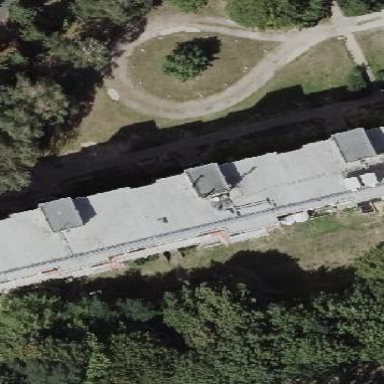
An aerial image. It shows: Building with apartments and flat roof.